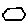
Label: hexagon